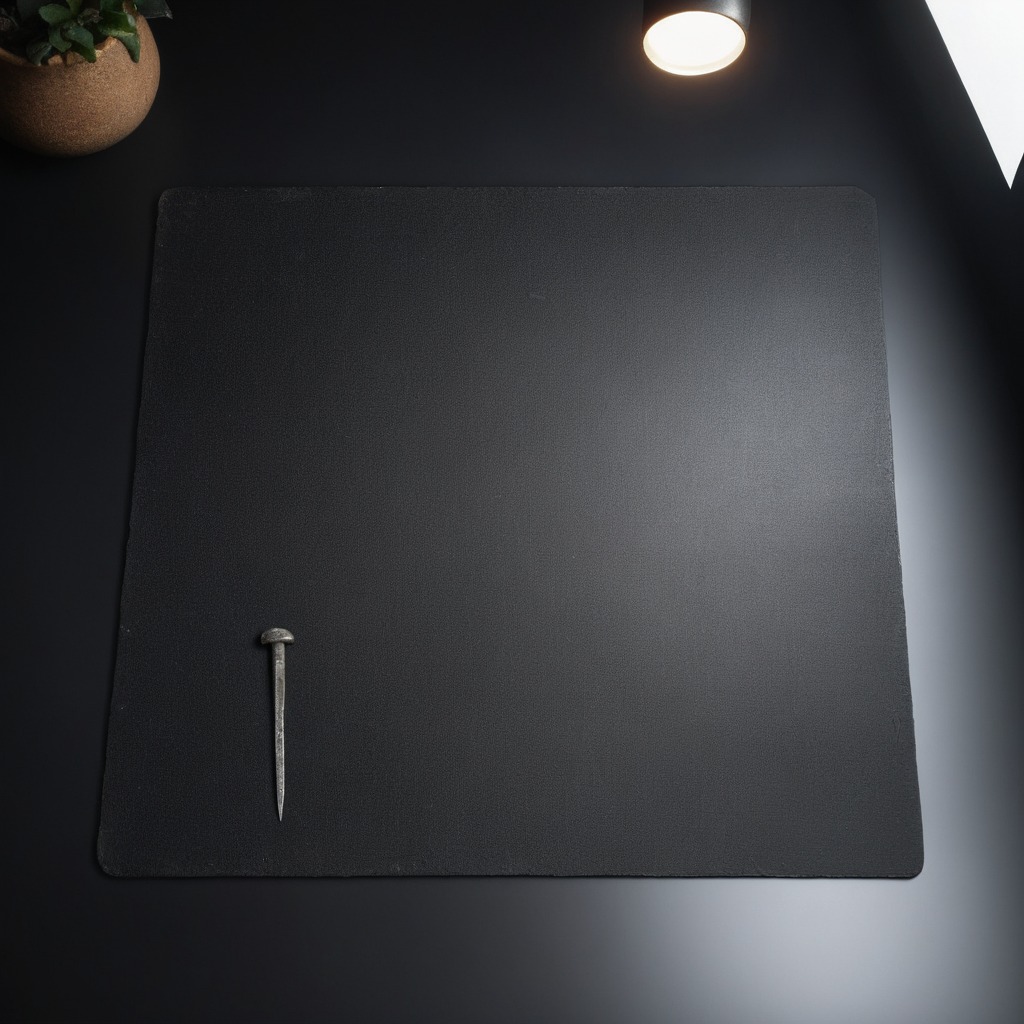
An iron nail is lying on the clean granite tabletop beneath the black rubber mat inside a workshop under bright overhead lighting crisp shadows high clarity worn but beneath the mat